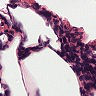
Metastatic tissue present: no